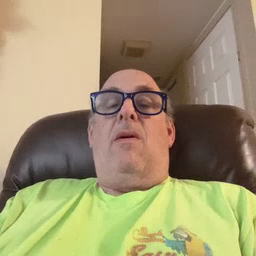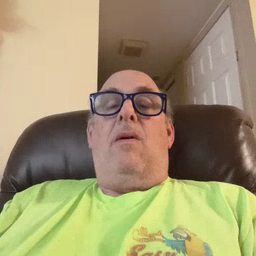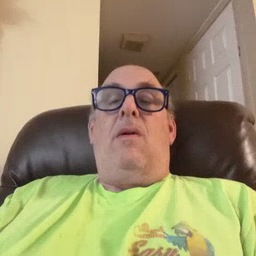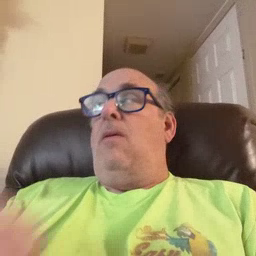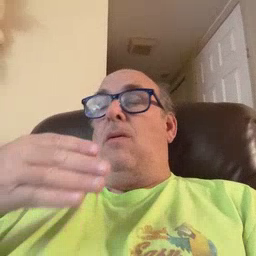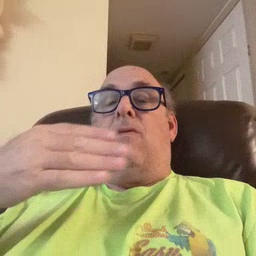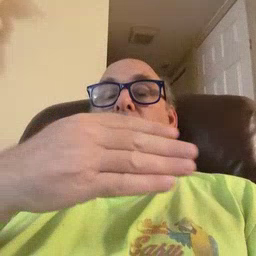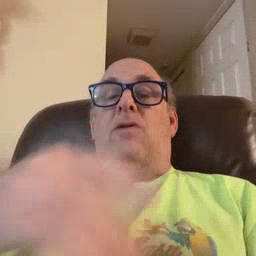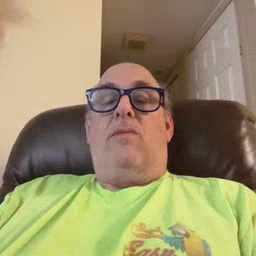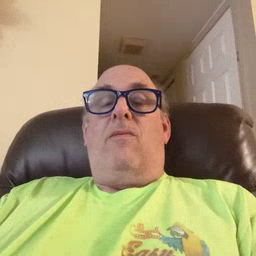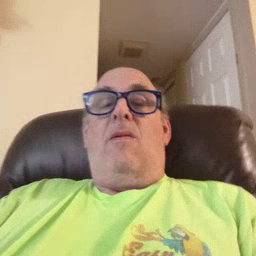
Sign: fish